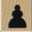
Piece: bP